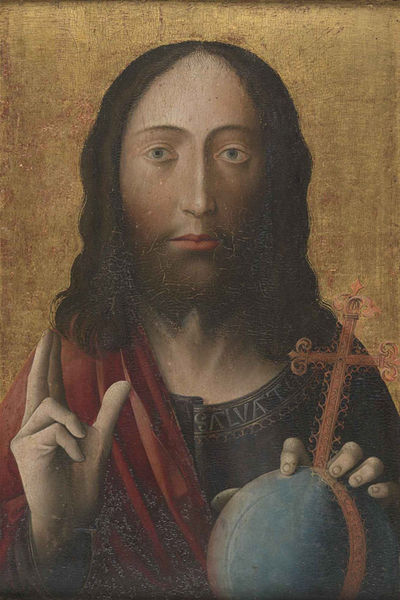
Titel: Christus als Salvator Mundi
Künstler: Deutscher Meister
Standort: Karlsruhe
Institution: Staatliche Kunsthalle Karlsruhe
Schlagwörter: blau, gemälde, gott, hand, kopf, mann, umhang, gelb, braun, daumen, finger, frisur, geste, haar, hintergrund, holz, mund, nase, schwarz, stirn, weiss, zeichen, blick, rot, tuch, ball, alt, bart, hemd, augen, band, falten, gesicht, halten, kragen, lang, vollbart, bild, bildnis, herr, hände, niederlande, portrait, porträt, öl, erde, kirche, auge, gewand, gold, haare, lange haare, mantel, stickerei, drei, augenbrauen, brustbild, frontal, gotik, lippen, locken, mittelscheitel, renaissance, apfel, schrift, haltung, detail, symmetrie, inschrift, starr, verzierung, deutsch, faltenwurf, augenbraue, glaube, kreuz, text, buchstaben, kugel, insignie, erdkugel, gestus, christus, jesus, jesus christus, mittelalter, erhoben, priester, segen, segnen, kruzifix, fingerzeig, flämisch, golden, bänder, heiland, tunika, welt, schwur, goldgrund, ikone, umhnag, tafelbild, zepter, erlöser, kriche, weltkugel, latein, motto, retter, spätgotik, dreifaltigkeit, segensgestus, holzmalerei, byzanz, reichsapfel, weltenkugel, salvator, weltenrichter, blu, braunhaarig, goldschmiedearbeit, fingernagel, goldhintergrund, pantokrator, segensgeste, weltenherrscher, langes haar, rechte, ikonenhaft, finer, vera imago, golde, 3, egen, 15. jahrhundert, 1200, 1250, 1300, #haare, salvator mundi, mundi, reihsapfel, wetlkugel, edenapfel, weltenkugeö, wahres bild, wahres